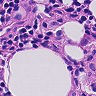
Metastatic tissue present: no